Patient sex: M
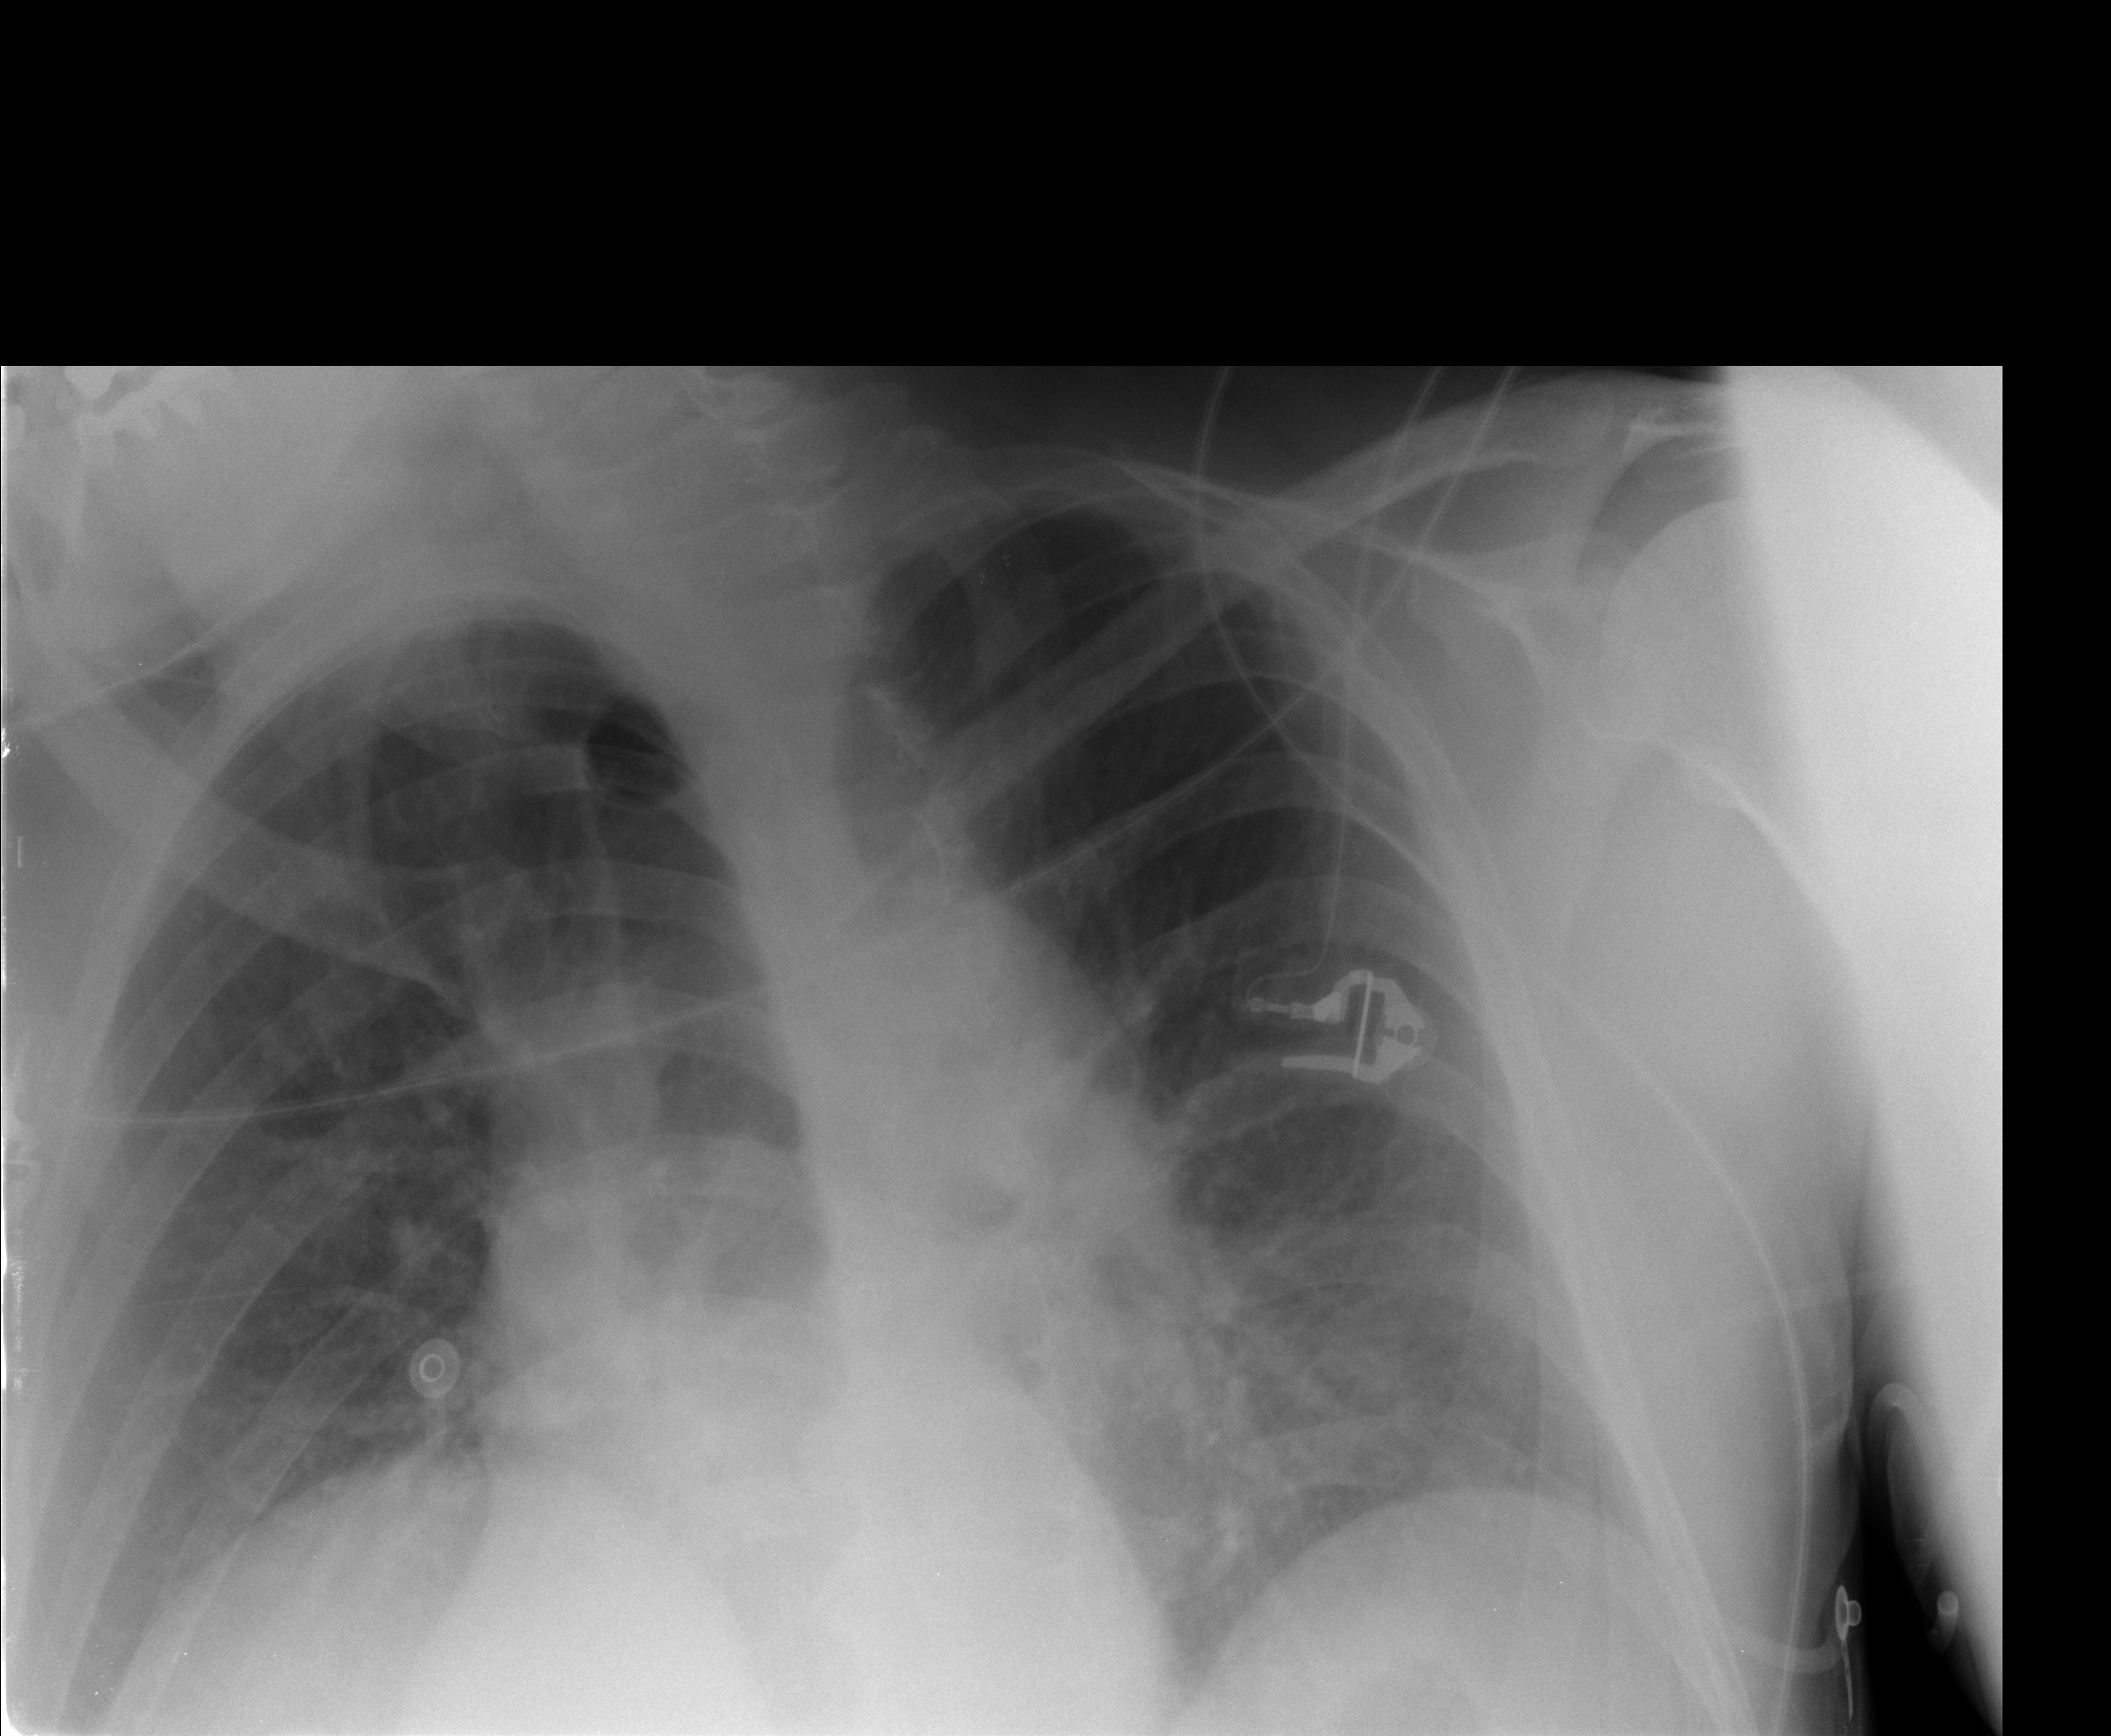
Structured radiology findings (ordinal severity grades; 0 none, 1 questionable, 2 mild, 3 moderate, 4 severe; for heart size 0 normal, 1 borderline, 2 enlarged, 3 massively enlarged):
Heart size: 0
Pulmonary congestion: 0
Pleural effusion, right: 2
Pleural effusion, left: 2
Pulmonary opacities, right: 0
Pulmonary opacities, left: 0
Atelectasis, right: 2
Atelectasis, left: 2